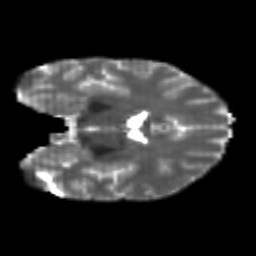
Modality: T2w
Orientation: coronal
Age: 21
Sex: female
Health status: healthy
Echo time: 0.074 s